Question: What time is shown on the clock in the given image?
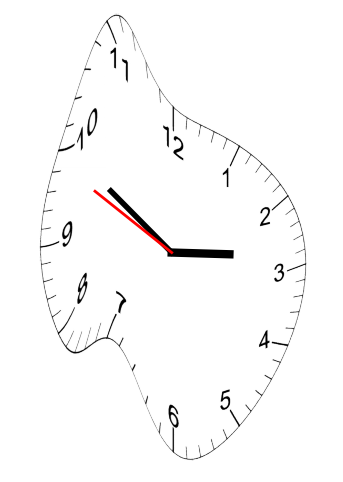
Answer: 02:49:49